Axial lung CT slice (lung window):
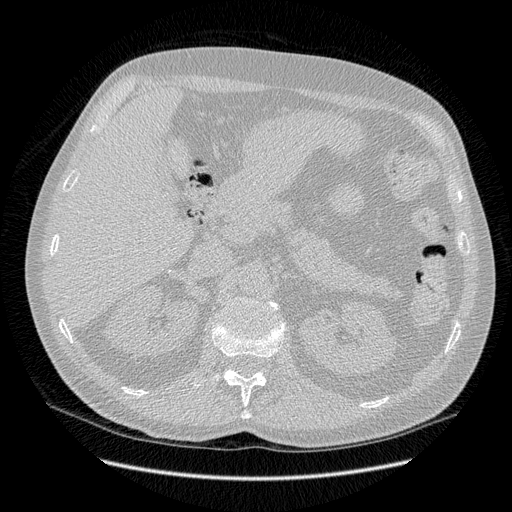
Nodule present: no